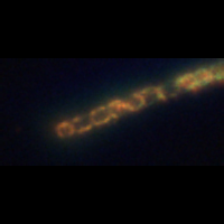
Taxon: Chaetoceros
Group: Diatoms